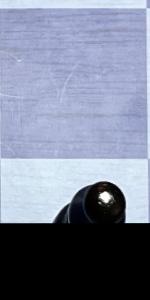
Label: Bishop_Black